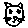
Label: cat